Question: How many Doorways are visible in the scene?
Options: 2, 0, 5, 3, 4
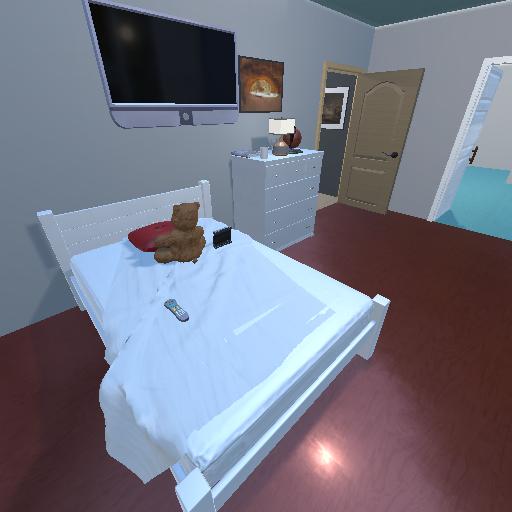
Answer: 2